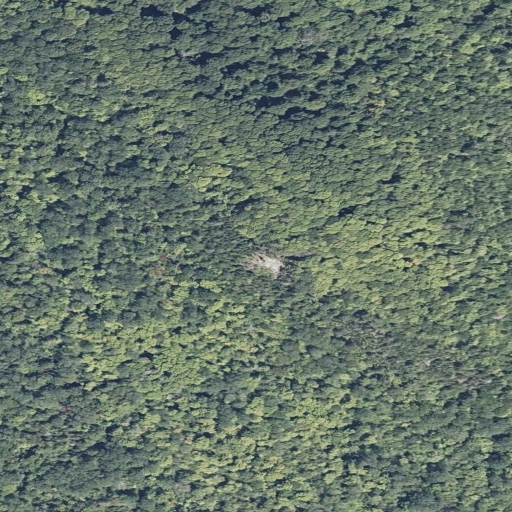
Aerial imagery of mountain in Maine named Hedgehog Mountain containing deciduous forest and mixed forest